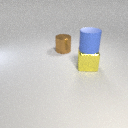
large blue rubber cylinder above large yellow metal cube